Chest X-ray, AP view. Patient: 76 years old, sex F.
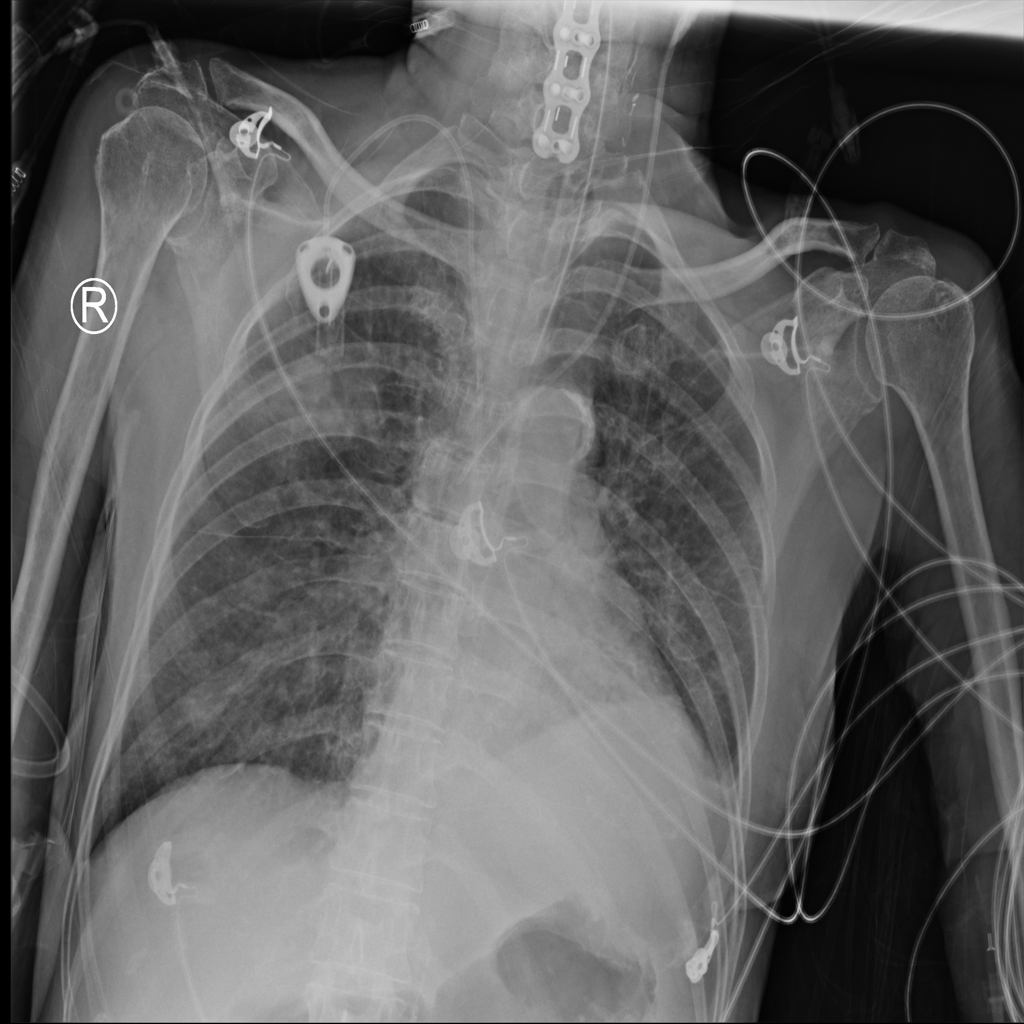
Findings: Infiltration, Mass